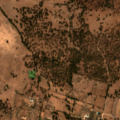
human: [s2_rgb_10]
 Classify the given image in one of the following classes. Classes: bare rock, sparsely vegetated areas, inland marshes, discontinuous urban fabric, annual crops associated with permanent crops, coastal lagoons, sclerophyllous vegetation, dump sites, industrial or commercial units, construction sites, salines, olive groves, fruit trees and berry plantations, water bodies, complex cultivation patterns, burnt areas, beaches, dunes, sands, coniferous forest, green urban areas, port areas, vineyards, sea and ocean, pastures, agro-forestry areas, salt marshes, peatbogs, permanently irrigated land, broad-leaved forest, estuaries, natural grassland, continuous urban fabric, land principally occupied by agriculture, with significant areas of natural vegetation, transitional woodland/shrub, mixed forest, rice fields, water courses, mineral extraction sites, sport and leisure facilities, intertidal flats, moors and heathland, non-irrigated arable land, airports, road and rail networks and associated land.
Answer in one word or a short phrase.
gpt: non-irrigated arable land, olive groves, complex cultivation patterns, agro-forestry areas